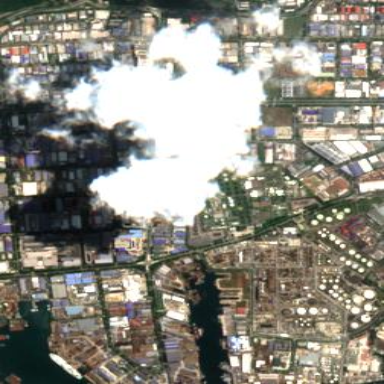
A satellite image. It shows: Industrial area with refinery.